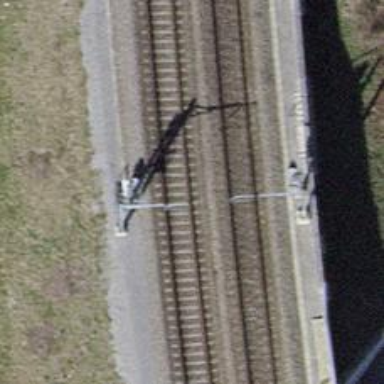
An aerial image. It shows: Railway signal.